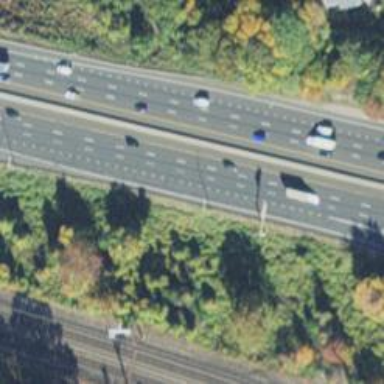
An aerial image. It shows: Motorway junction.